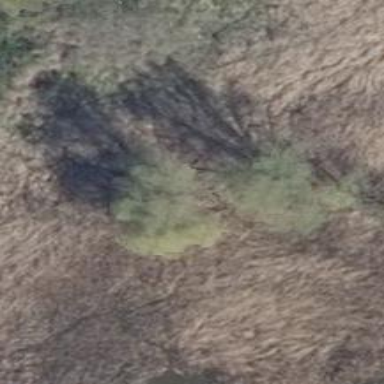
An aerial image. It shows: Area covered in scrub vegetation.